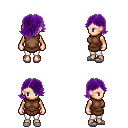
a pixel art fantasy rpg character, female body template, human, light skin, brown tunic, white pants, purple swoop hairstyle, white slippers, four views (front, back, left, right), 2x2 character sprite sheet, small pixel art, hard edges, no anti-aliasing